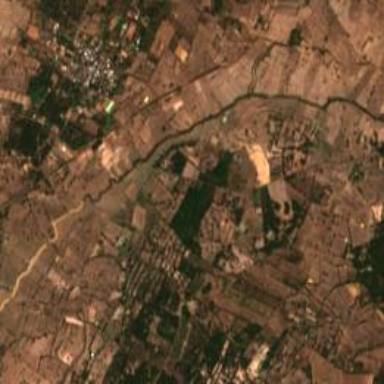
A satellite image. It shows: Farmland with rice crops being cultivated. The rice field is used to produce rice.